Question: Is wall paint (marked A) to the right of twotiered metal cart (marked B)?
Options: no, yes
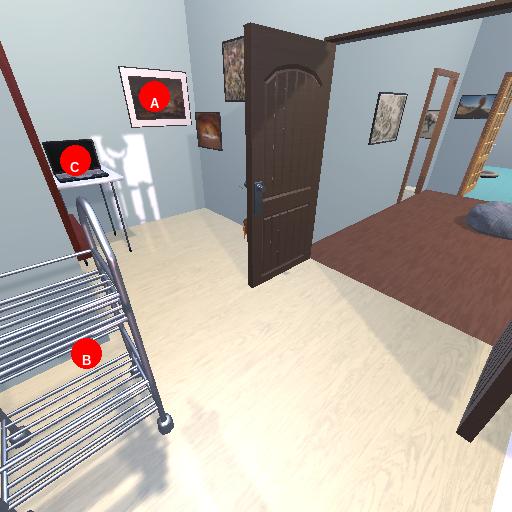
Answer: no